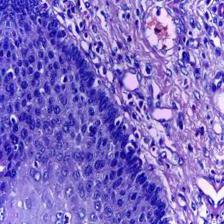
Diagnosis: Normal